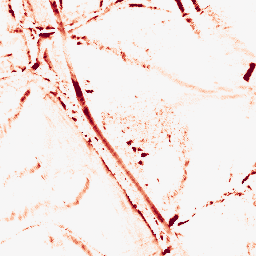
Category: morphological
Decomposition family: morphological_diamond
Decomposition parameters: operation: opening
radius: 5
Upsampling method: quartic
Upsampling parameters: scale: 4
Upsampling scale: 4